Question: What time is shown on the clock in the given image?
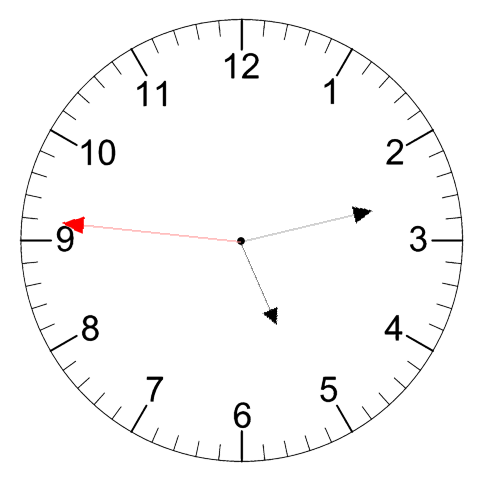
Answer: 05:12:46